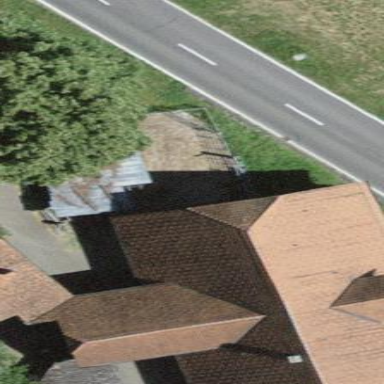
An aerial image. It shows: Farm building.